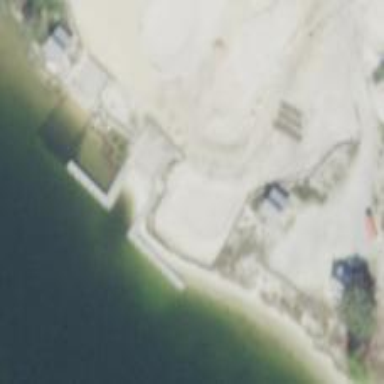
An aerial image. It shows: Slipway on leisure land.